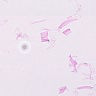
Metastatic tissue present: no